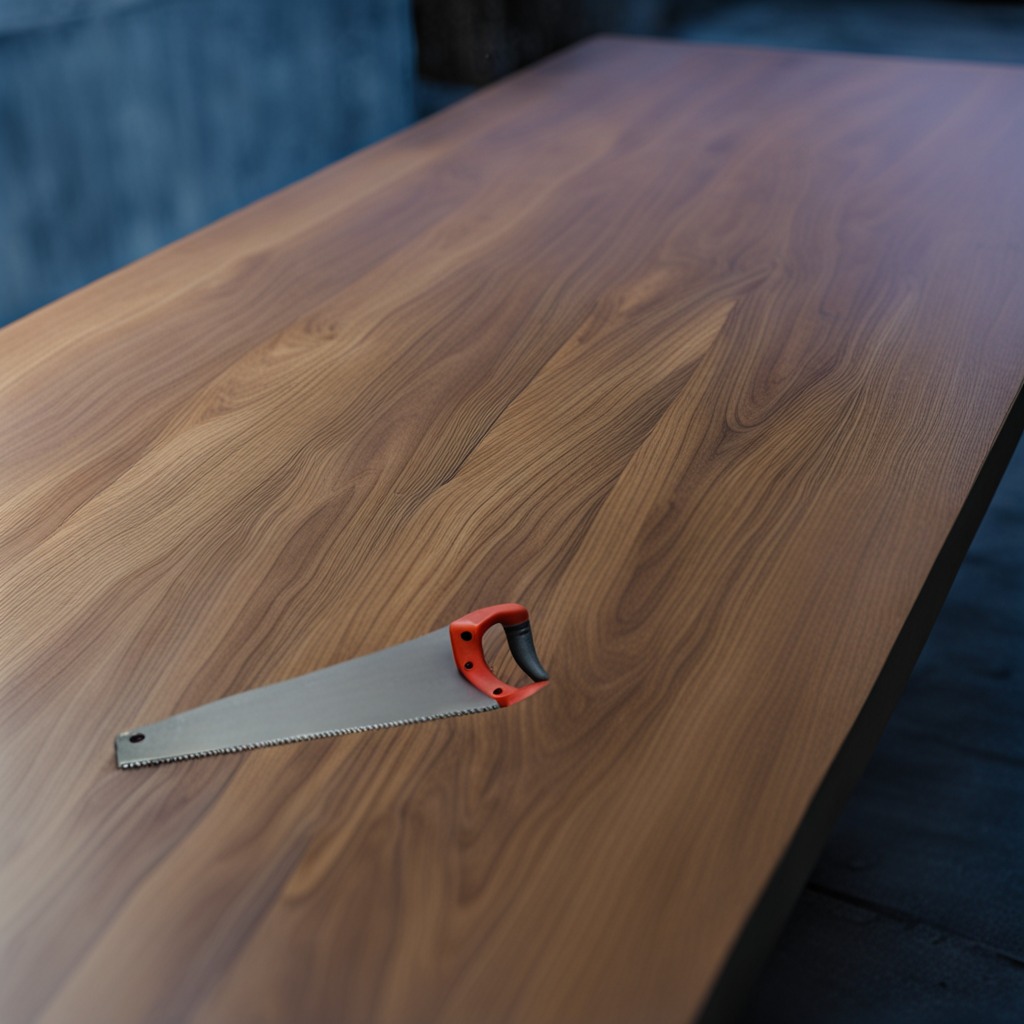
A handheld metal saw is lying on an old table with faint burn marks in a small garage at twilight.